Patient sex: M
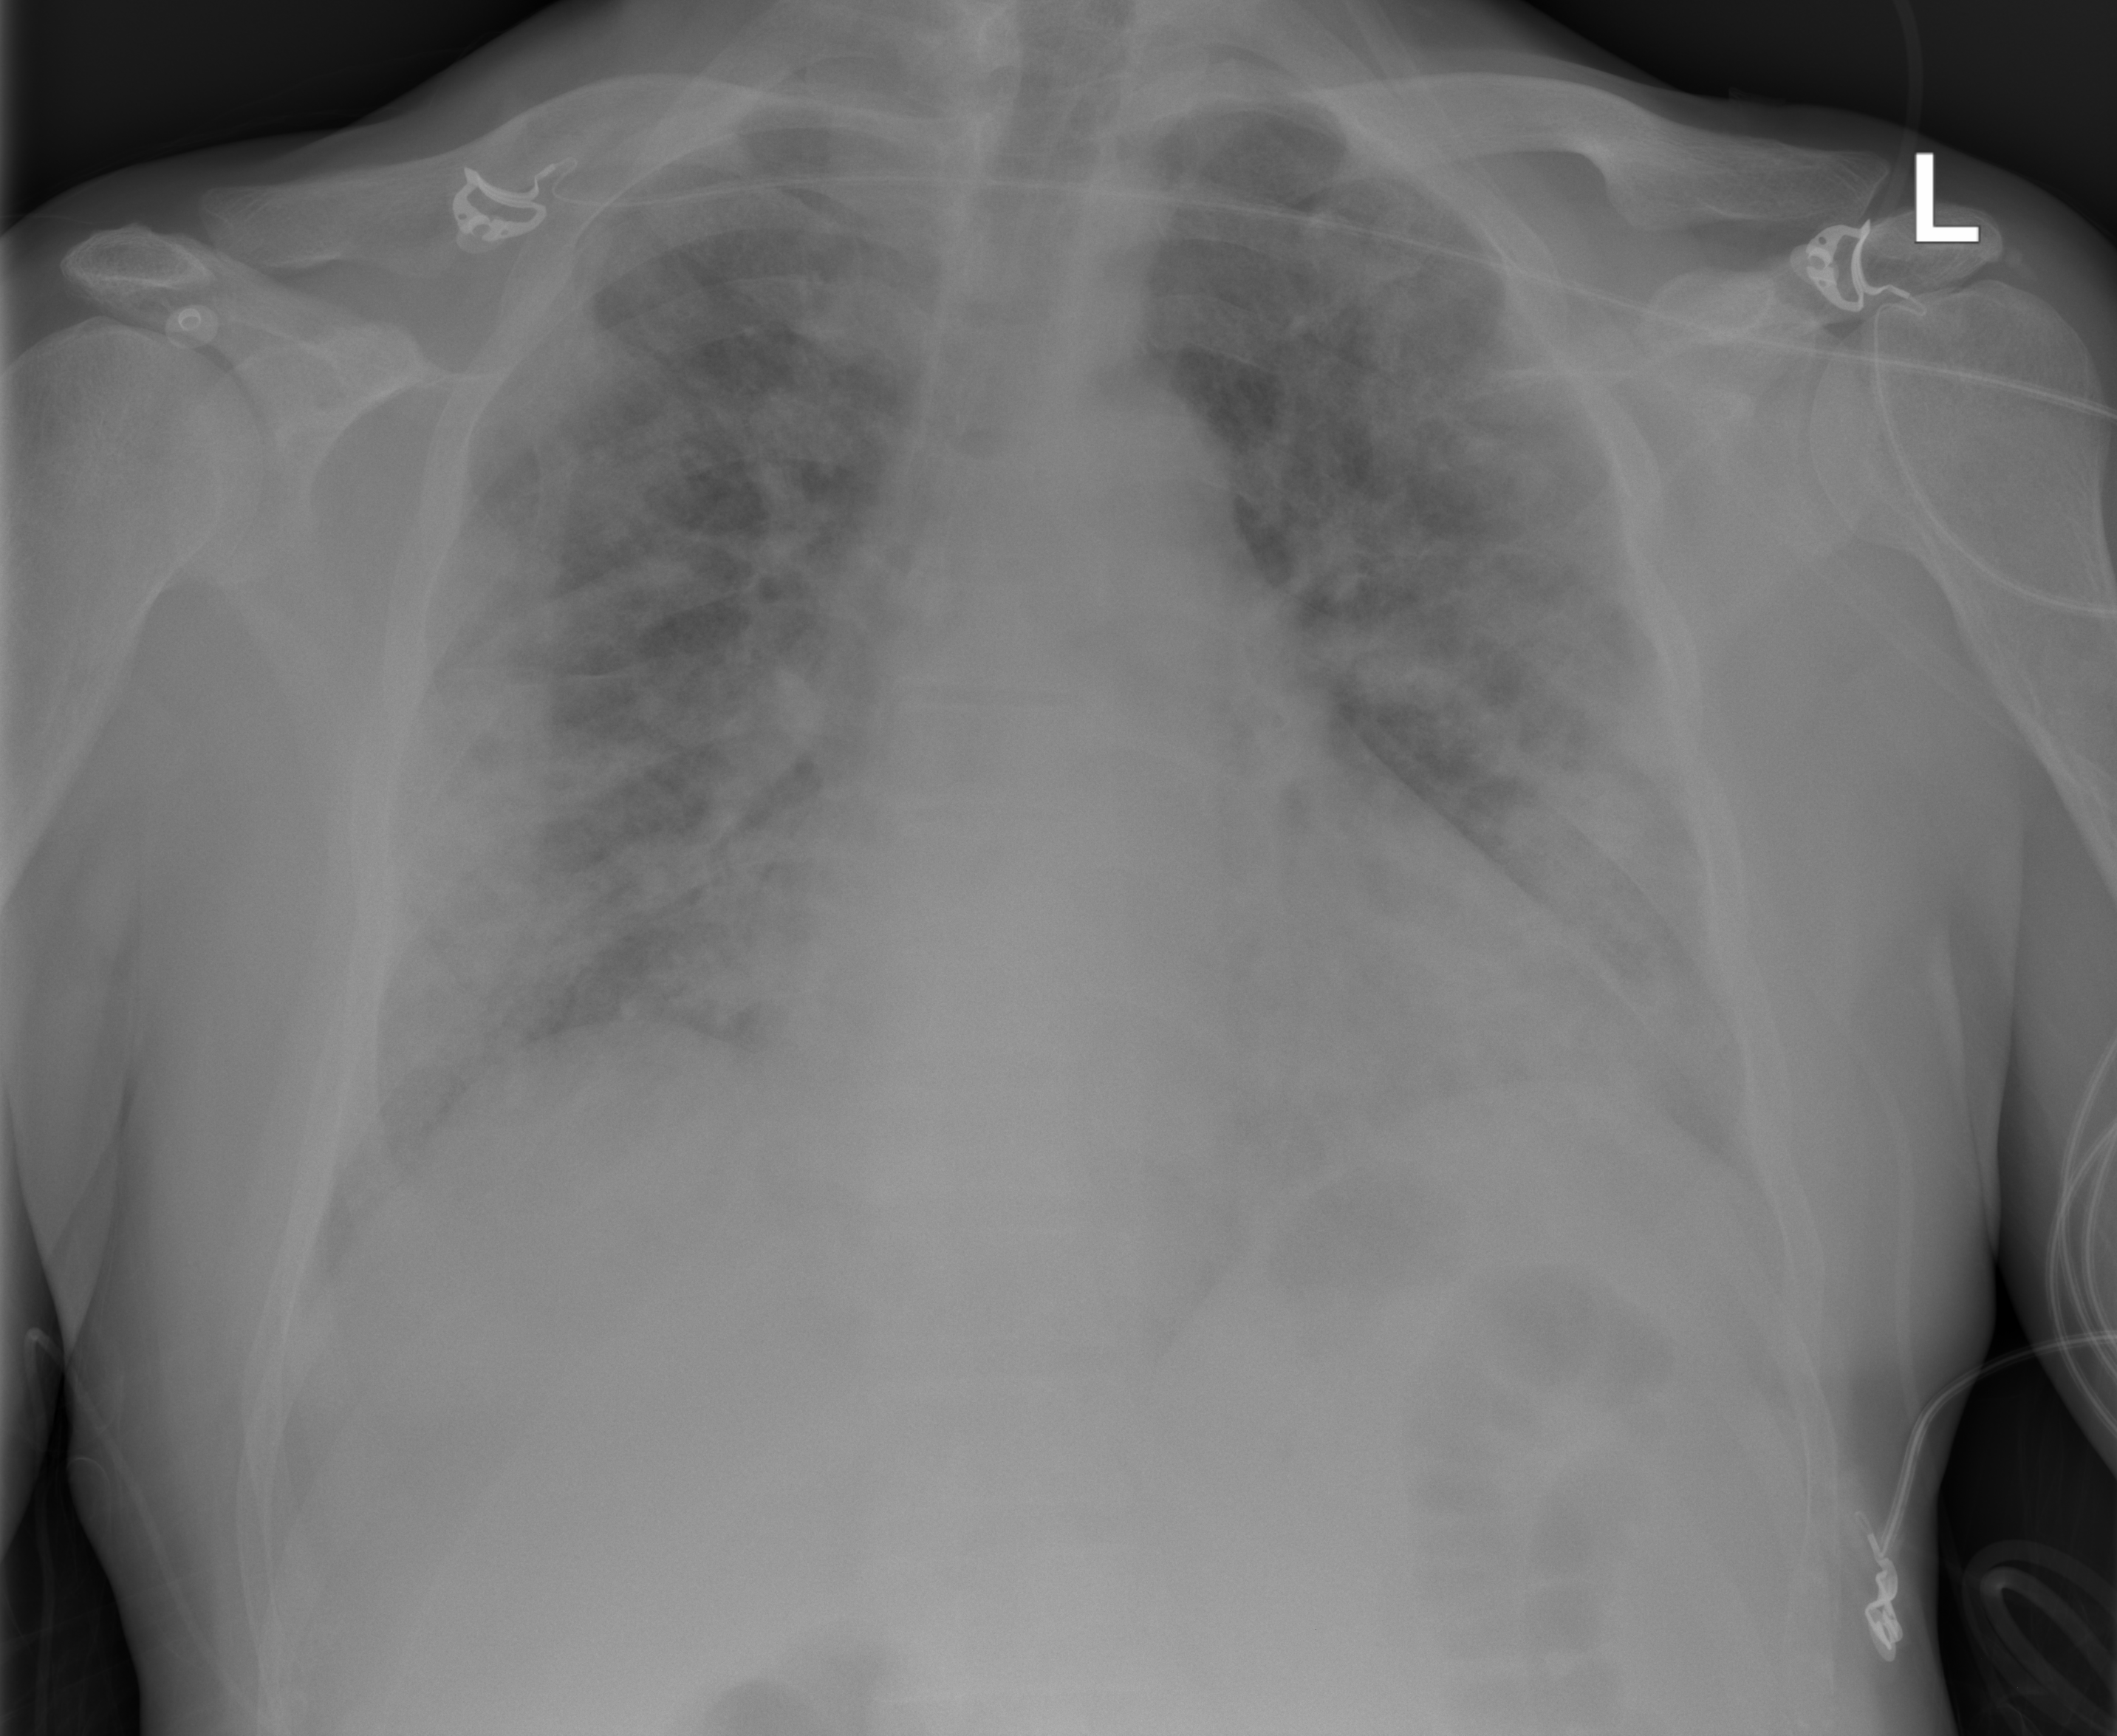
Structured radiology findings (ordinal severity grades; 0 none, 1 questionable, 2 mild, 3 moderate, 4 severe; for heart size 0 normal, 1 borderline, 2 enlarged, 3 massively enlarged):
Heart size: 1
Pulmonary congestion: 0
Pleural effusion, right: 0
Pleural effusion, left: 0
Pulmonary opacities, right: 3
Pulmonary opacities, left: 3
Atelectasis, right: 2
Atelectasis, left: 2